Question: Is it possible to make this shape in CSS3?

I saw this link <URL> , I don't know if any shape in this page can be edited to look like the shape i need.
Thank you..
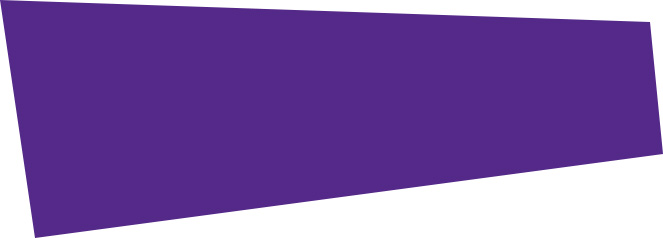
Answer: <URL>
Here is my approach:
'''
div {
position: absolute;
top: 0;
left: 0;
overflow: hidden;
-webkit-transform: rotate(2deg);
-moz-transform: rotate(2deg);
-ms-transform: rotate(2deg);
-o-transform: rotate(2deg);
transform: rotate(2deg);
-webkit-backface-visibility: hidden;
-webkit-transform-origin: top left;
-moz-transform-origin: top left;
-ms-transform-origin: top left;
-o-transform-origin: top left;
transform-origin: top left;
}
div:after {
content: "";
display: block;
position: absolute;
border-style: solid;
border-color: #FFF transparent transparent;
border-width: 127px 0 25px 19px;
right: 0;
}
div:before {
background: rgba(255, 0, 0, 0.45);
width: 668px;
height: 240px;
content: "";
display: block;
-webkit-transform-origin: top left;
-moz-transform-origin: top left;
-ms-transform-origin: top left;
-o-transform-origin: top left;
transform-origin: top left;
-webkit-transform: rotate(-9.5deg) skewX(1deg);
-moz-transform: rotate(-9.5deg) skewX(1deg);
-ms-transform: rotate(-9.5deg) skewX(1deg);
-o-transform: rotate(-9.5deg) skewX(1deg);
transform: rotate(-9.5deg) skewX(1deg);
}
'''
I guess, 's solution might be more clean but I tried it and somehow the 'perspective' property doesn't work for me.
:
According to OP's comment about rough edges of the div, I updated the fiddle and the code above. I simply added this line of CSS:
'''
-webkit-backface-visibility: hidden;
'''
These rough edges are a bug in Chrome, <URL> the explanation.